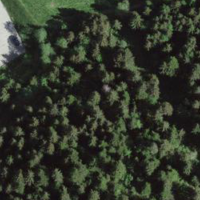
EUNIS habitat code: 43
Species observed at this site:
Galeopsis tetrahit